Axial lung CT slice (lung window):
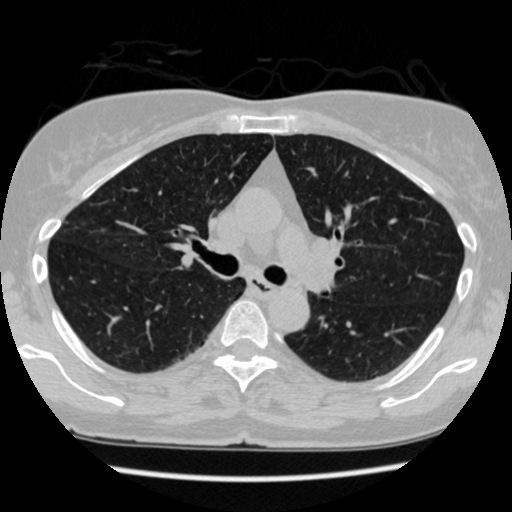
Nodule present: no